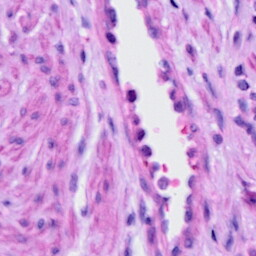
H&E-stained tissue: Cervix